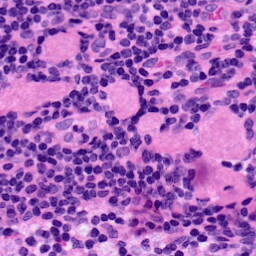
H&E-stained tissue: LymphNode